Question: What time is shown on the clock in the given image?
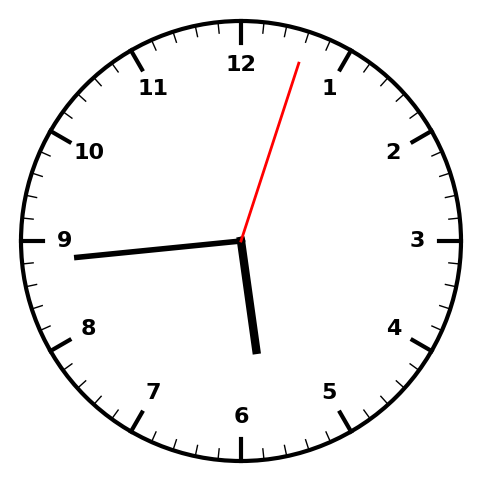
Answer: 05:44:03